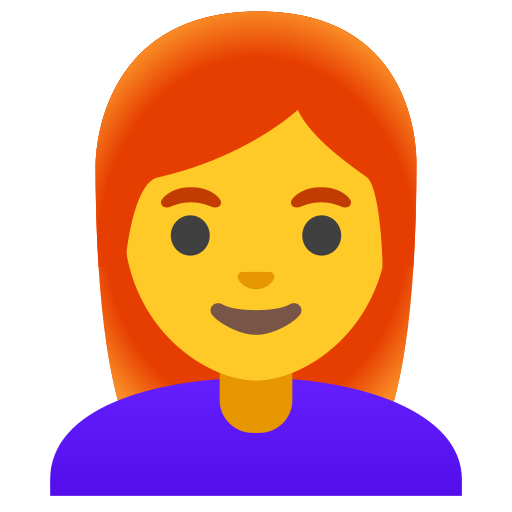
Emoji: 👩‍🦰